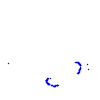
Particle: kaon